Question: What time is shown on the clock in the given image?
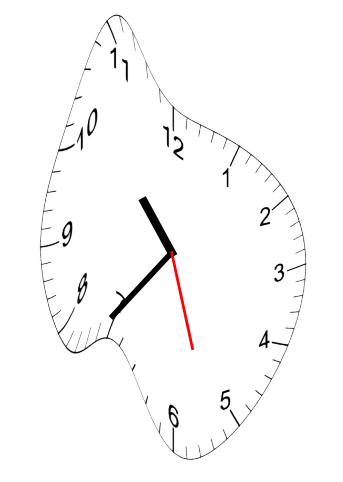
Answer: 10:36:27